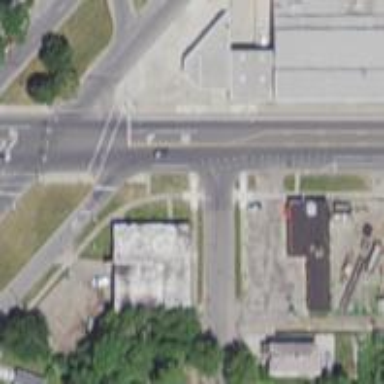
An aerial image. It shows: Stop road.